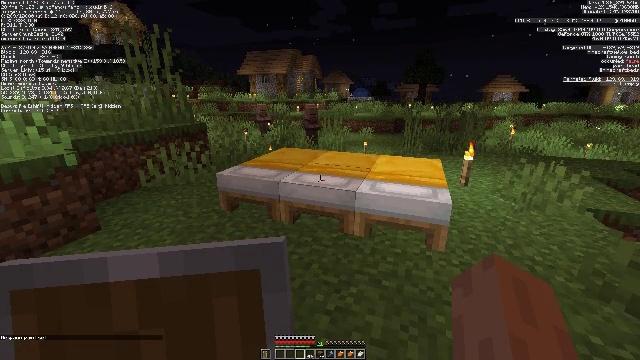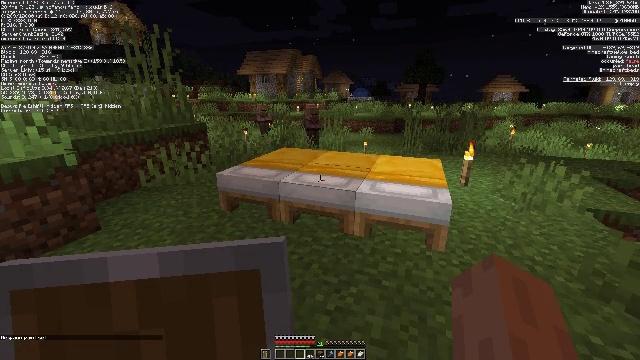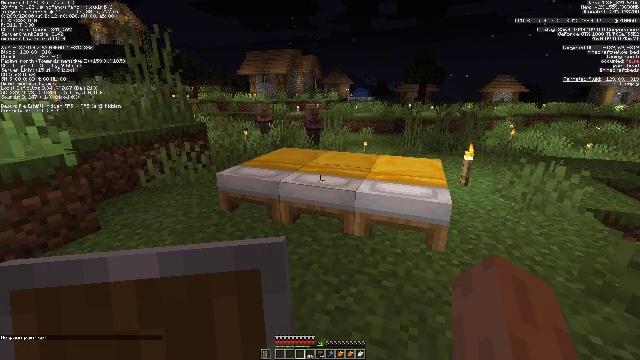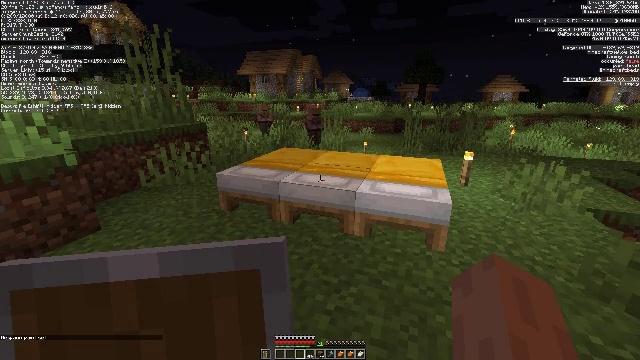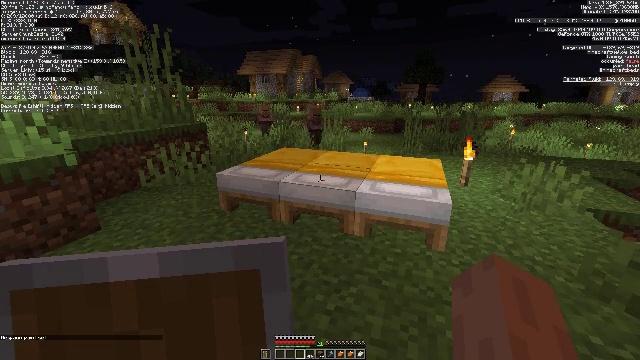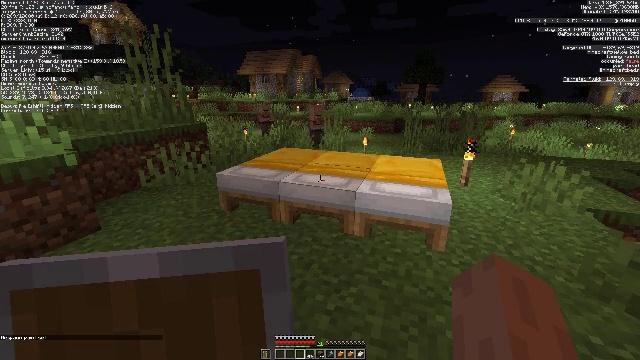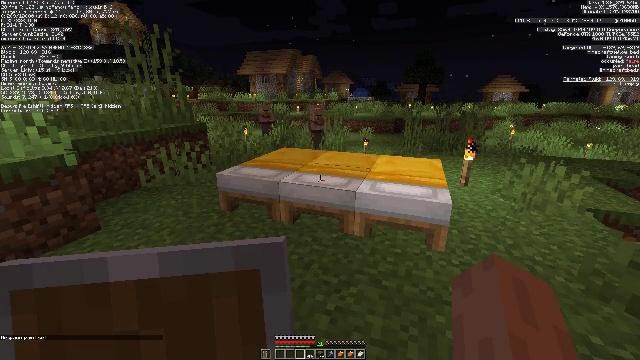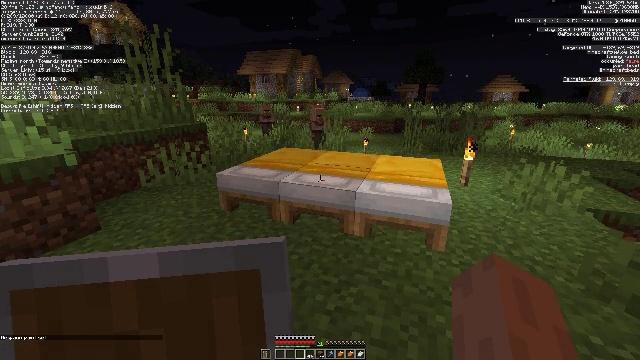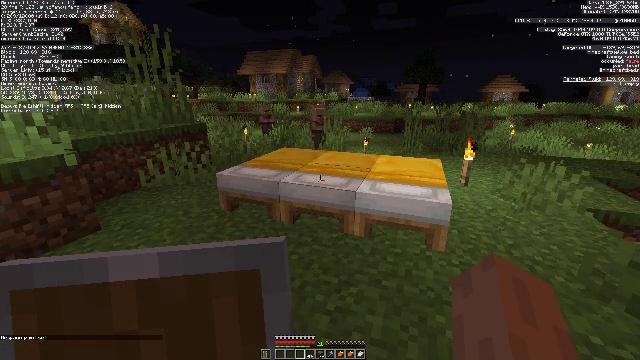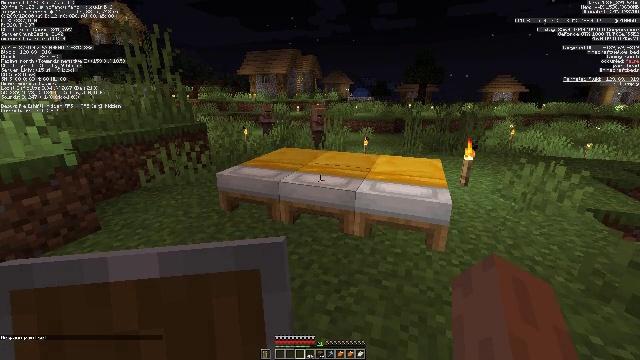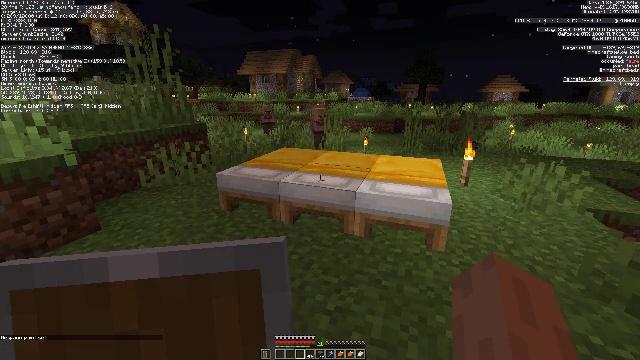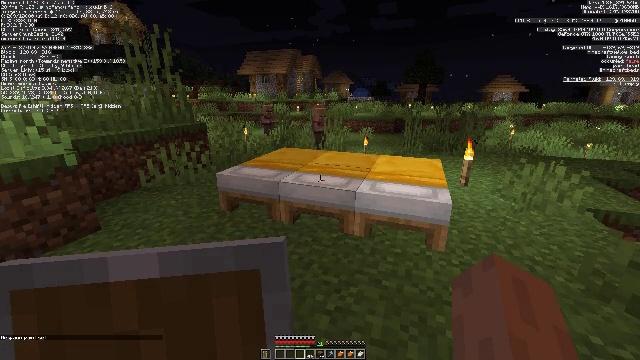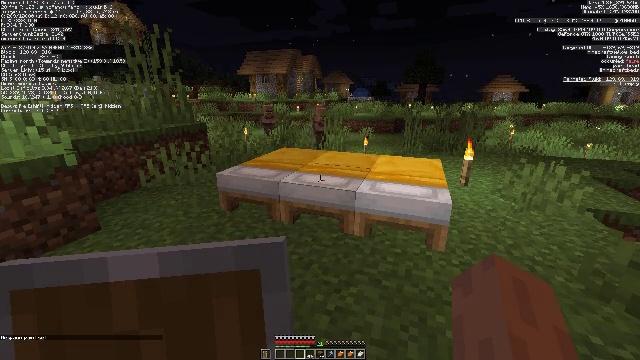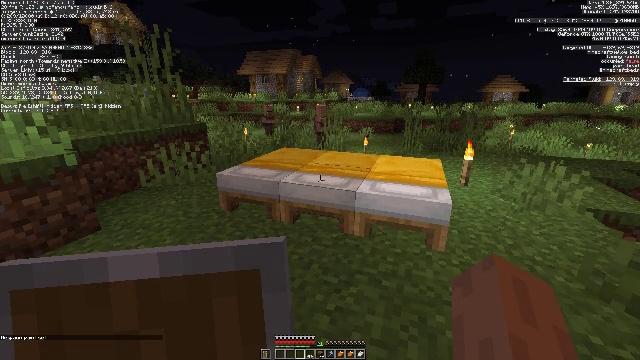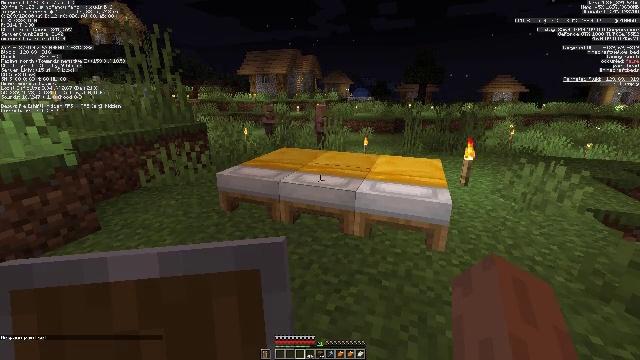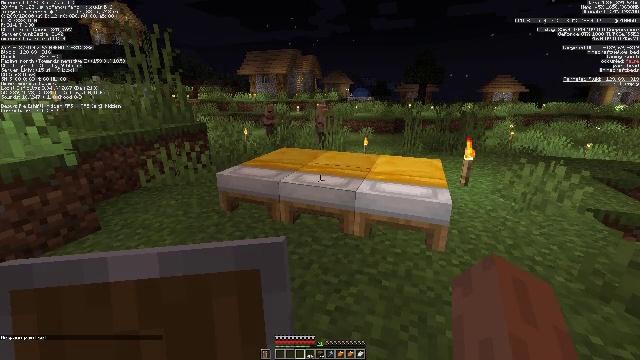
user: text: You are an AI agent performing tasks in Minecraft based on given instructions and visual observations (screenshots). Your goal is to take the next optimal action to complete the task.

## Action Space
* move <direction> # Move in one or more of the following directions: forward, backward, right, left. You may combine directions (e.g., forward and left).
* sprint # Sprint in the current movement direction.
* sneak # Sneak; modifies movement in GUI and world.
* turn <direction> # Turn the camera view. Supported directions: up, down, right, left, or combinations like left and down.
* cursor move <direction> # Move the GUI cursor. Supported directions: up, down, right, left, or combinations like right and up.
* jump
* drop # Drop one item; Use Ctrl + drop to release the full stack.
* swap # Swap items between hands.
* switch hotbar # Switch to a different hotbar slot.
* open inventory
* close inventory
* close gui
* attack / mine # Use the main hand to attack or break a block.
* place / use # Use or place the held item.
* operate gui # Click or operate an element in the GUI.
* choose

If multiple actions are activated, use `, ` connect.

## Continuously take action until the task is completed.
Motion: motion action
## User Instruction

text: Collect the yellow bed from its place.
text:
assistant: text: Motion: no_op
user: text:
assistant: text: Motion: no_op
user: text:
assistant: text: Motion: no_op
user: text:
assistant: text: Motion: no_op
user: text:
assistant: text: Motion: no_op
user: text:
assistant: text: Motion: no_op
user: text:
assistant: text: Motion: no_op
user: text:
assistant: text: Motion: no_op
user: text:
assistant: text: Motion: no_op
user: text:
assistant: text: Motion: no_op
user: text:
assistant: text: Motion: no_op
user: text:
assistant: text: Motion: no_op
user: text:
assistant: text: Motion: no_op
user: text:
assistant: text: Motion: no_op
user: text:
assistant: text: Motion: no_op
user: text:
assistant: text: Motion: no_op
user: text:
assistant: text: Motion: no_op
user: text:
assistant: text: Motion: no_op
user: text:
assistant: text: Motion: no_op
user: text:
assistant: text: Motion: no_op
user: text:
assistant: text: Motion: no_op
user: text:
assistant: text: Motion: no_op
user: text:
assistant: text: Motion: no_op
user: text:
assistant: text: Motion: no_op
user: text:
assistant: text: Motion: no_op
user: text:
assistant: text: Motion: no_op
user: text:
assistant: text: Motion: no_op
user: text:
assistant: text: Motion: no_op
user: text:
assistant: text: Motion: no_op
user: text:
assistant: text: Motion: no_op